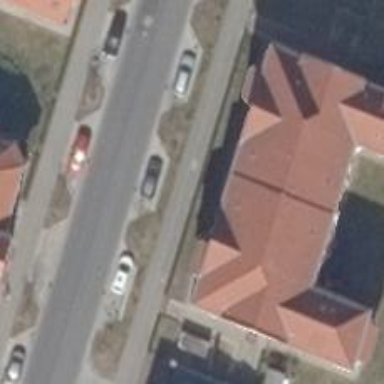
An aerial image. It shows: Residential building with hipped roof.